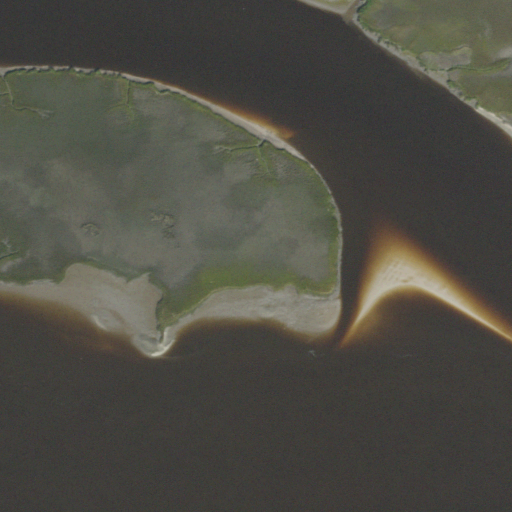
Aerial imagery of cape in Florida named Lofton Point containing open water and herbaceous wetlands